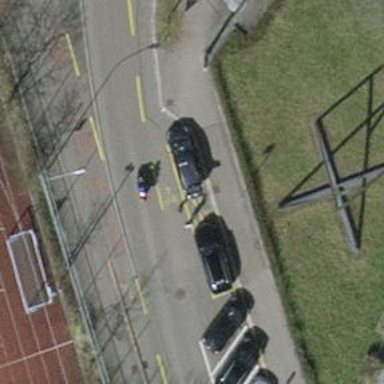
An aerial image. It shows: Taxi stand.